Brain MRI, t2w sequence, axial 2D slice.
Patient: age 23, sex F, weight 78 kg, height 1.78 m
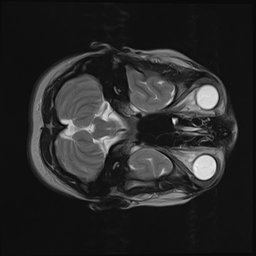